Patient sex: M
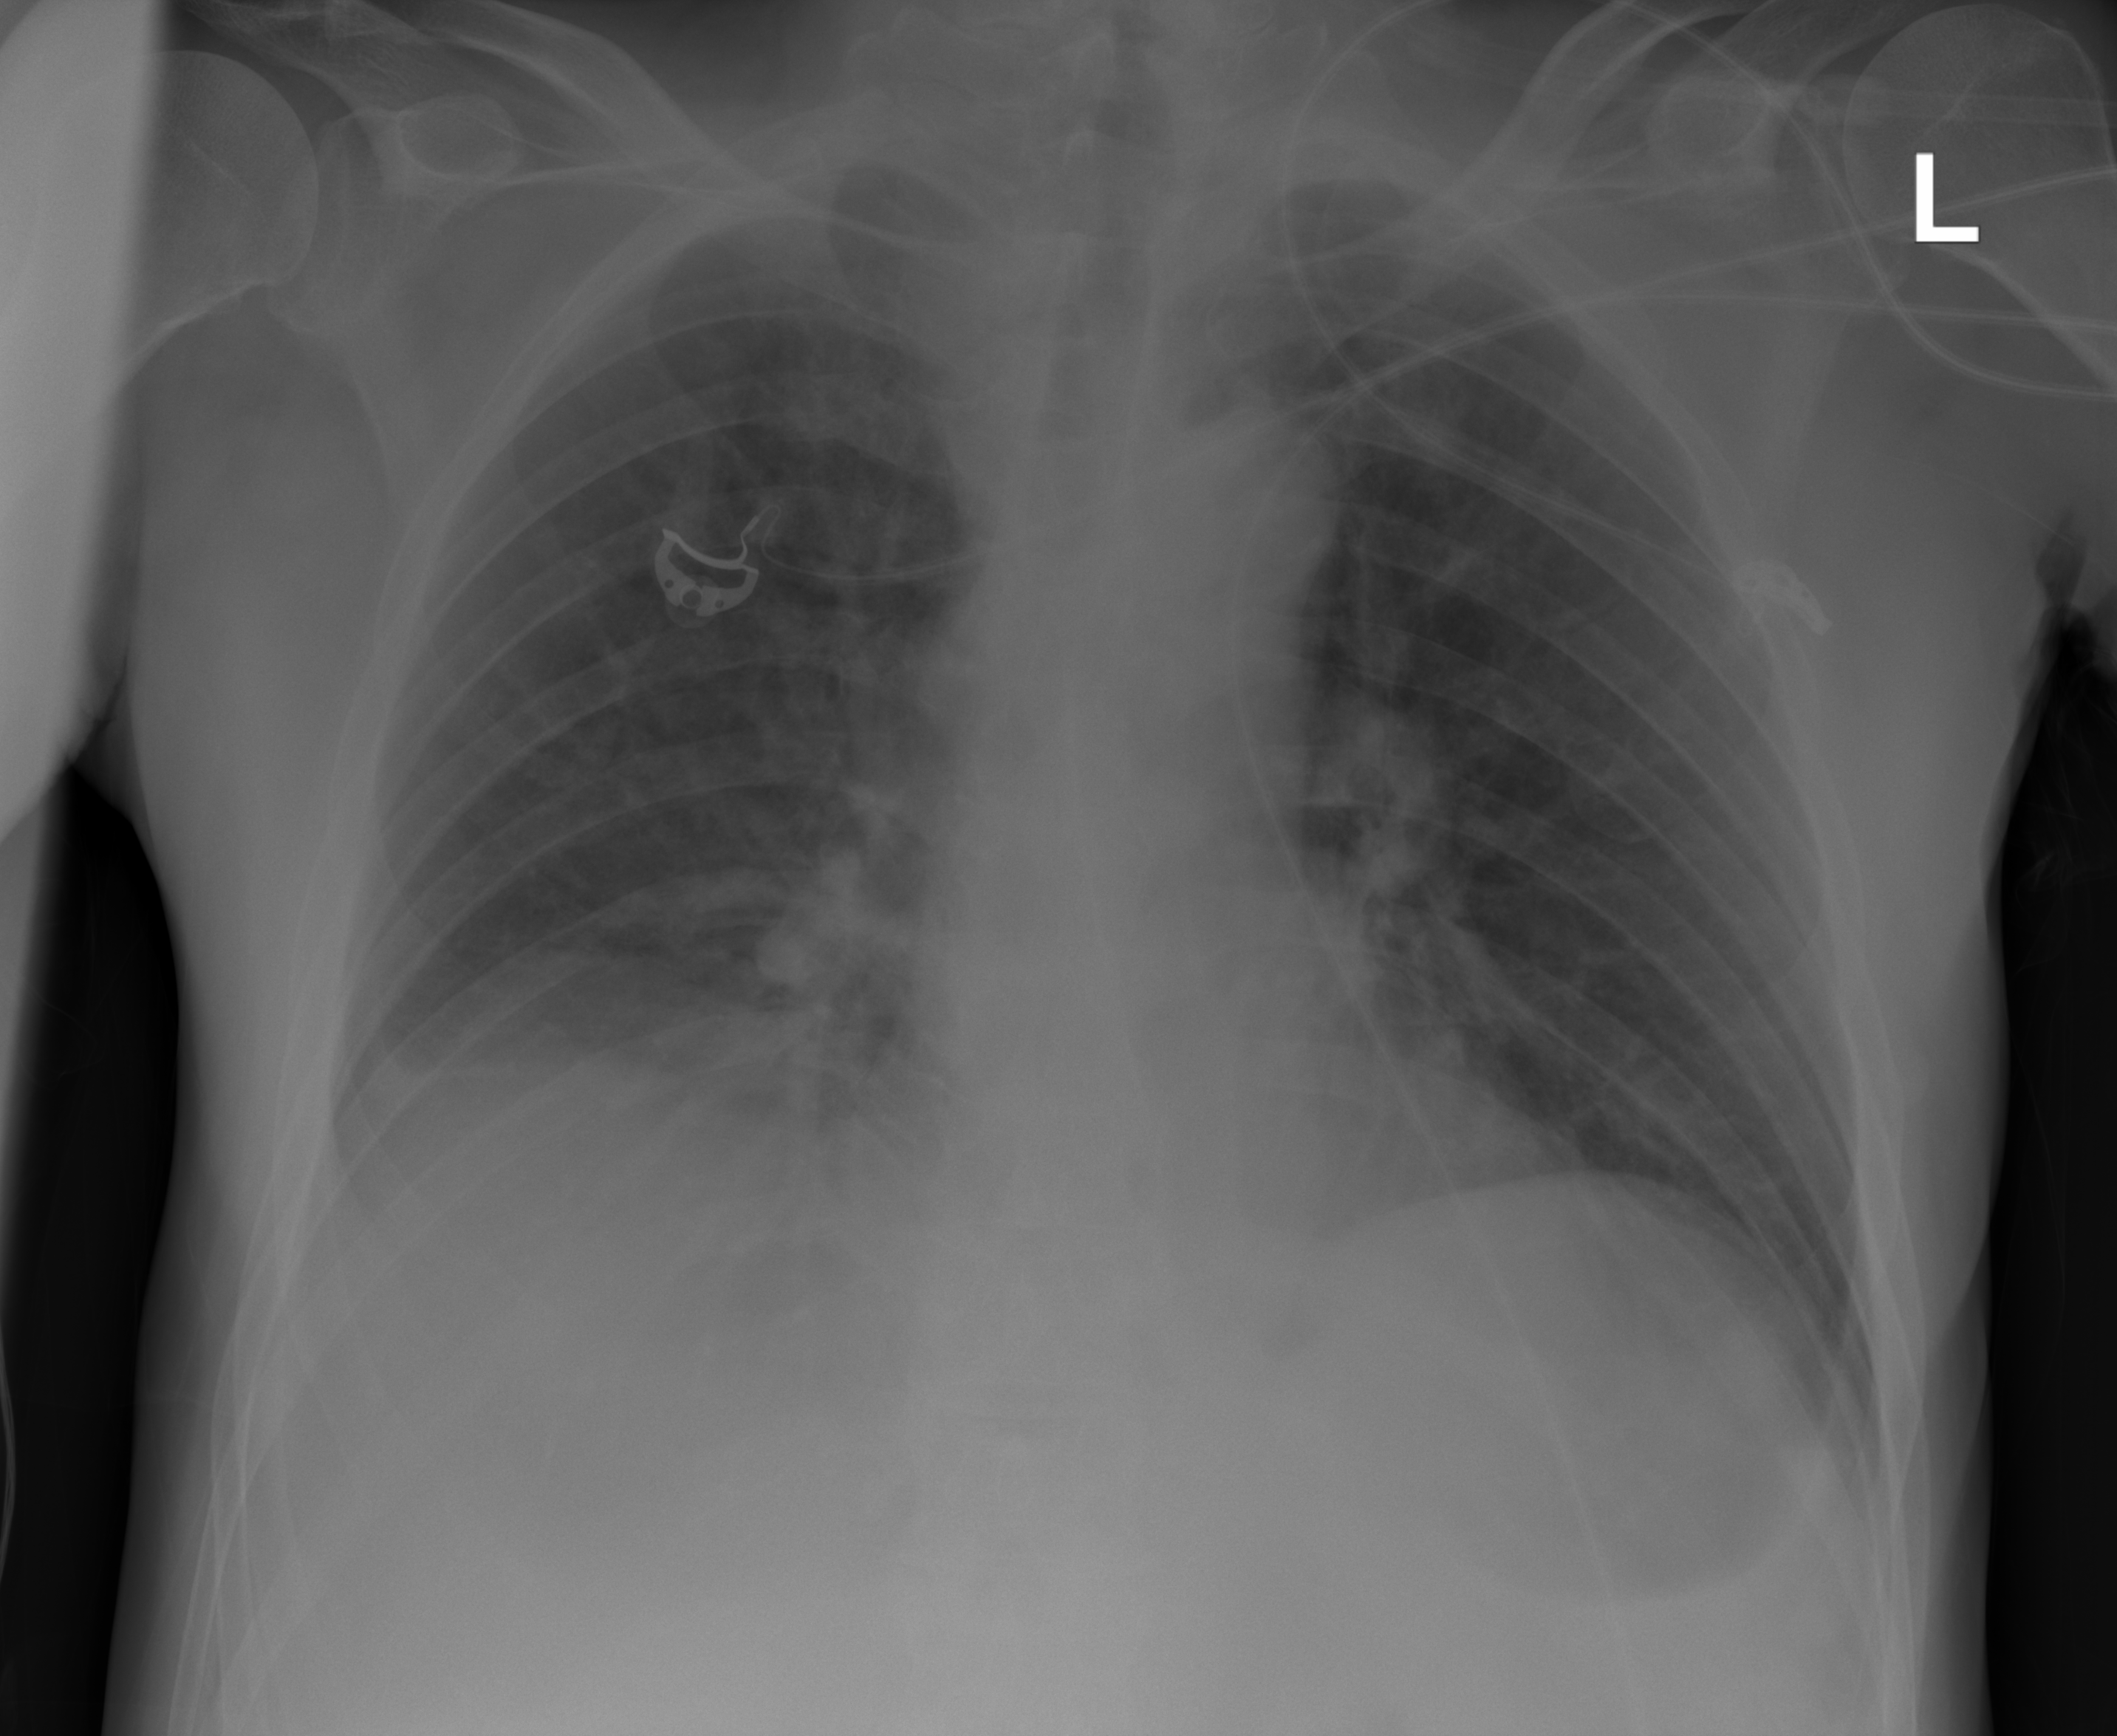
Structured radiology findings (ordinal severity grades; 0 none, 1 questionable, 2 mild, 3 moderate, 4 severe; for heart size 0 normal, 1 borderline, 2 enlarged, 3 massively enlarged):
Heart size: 0
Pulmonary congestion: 0
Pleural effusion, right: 2
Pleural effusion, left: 1
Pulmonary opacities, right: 0
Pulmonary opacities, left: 0
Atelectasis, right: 2
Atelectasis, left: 0